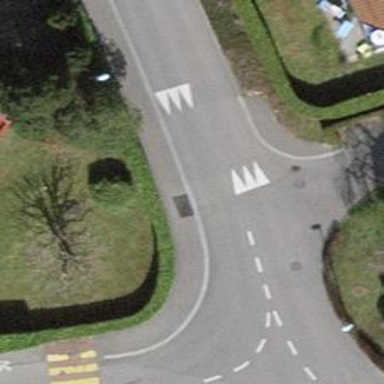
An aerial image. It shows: Marked crossing with zebra stripes on the road.